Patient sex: F
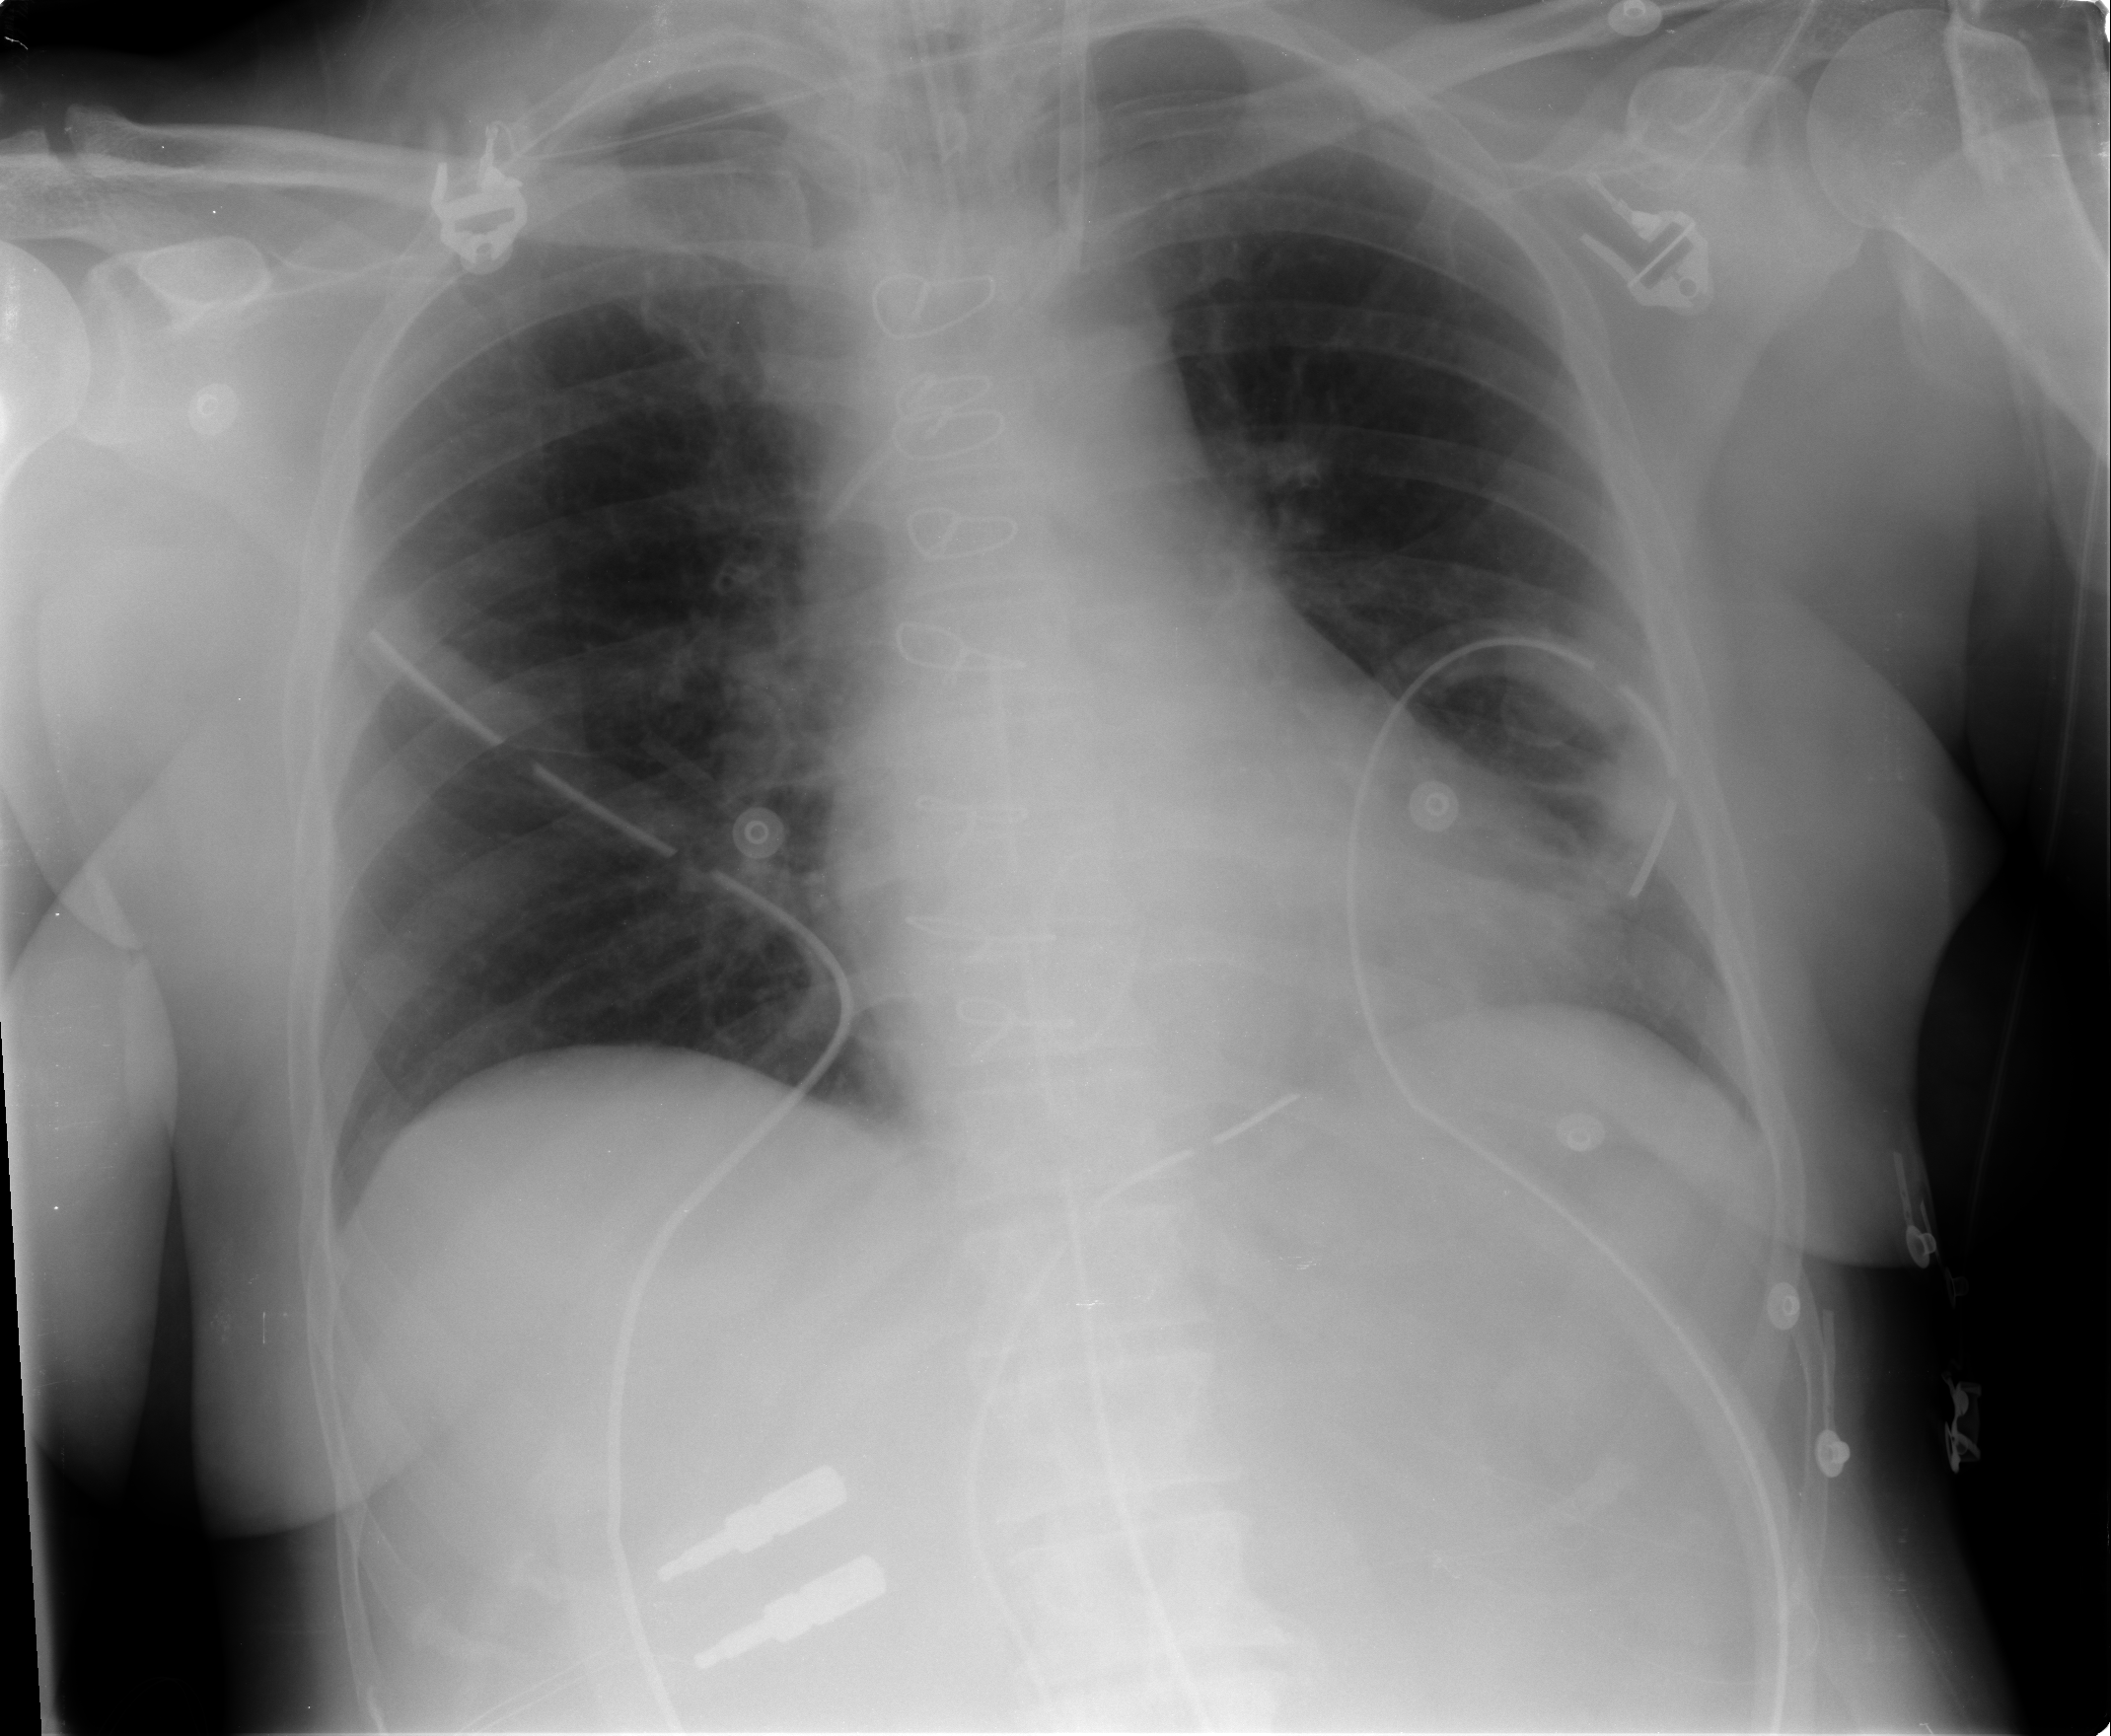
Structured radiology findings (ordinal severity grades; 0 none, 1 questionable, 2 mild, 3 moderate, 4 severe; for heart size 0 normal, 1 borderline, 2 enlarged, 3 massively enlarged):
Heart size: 1
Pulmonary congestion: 1
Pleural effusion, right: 0
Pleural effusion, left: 0
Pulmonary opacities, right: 0
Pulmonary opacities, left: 0
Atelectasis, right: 1
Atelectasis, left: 2